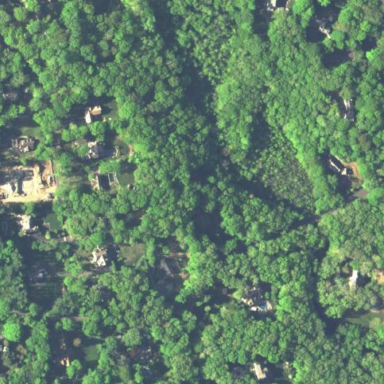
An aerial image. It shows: Existing Preserved Open Space in woodland area.